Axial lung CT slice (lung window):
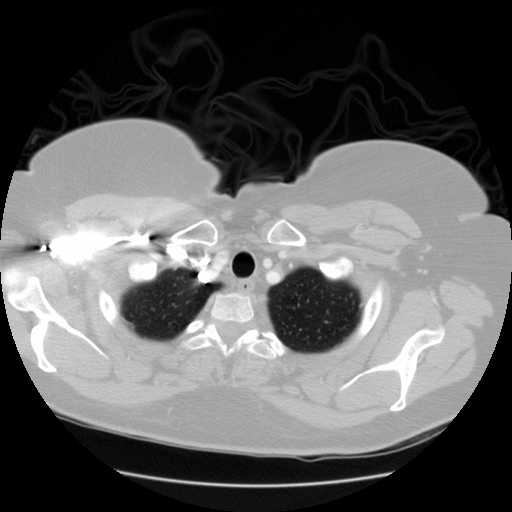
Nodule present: no